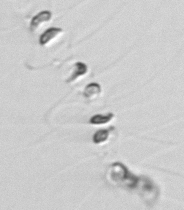
Label: Chaetoceros_socialis